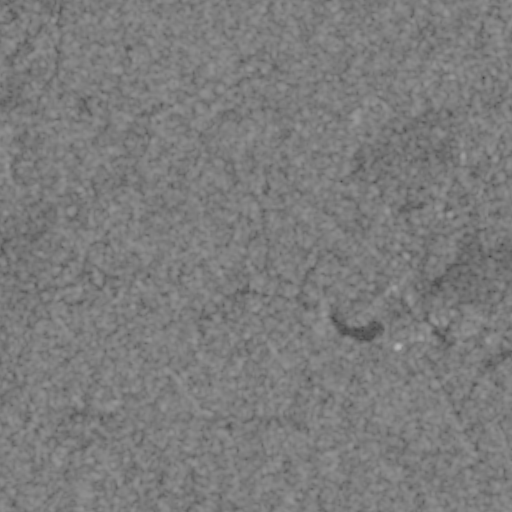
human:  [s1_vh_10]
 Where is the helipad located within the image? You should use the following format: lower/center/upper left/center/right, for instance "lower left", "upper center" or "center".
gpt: The helipad is located in the lower right of the image.
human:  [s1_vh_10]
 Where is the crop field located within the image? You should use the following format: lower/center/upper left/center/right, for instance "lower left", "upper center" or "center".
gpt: There is no crop field in the image.

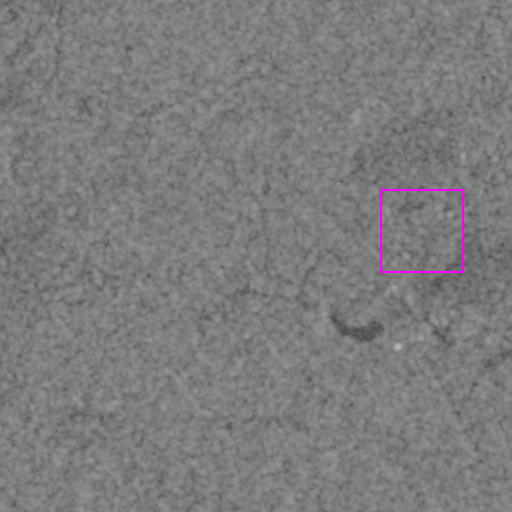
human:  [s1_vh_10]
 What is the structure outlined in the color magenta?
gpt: The structure outlined in magenta is a park.
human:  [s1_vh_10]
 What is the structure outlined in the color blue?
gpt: There is no blue outline.